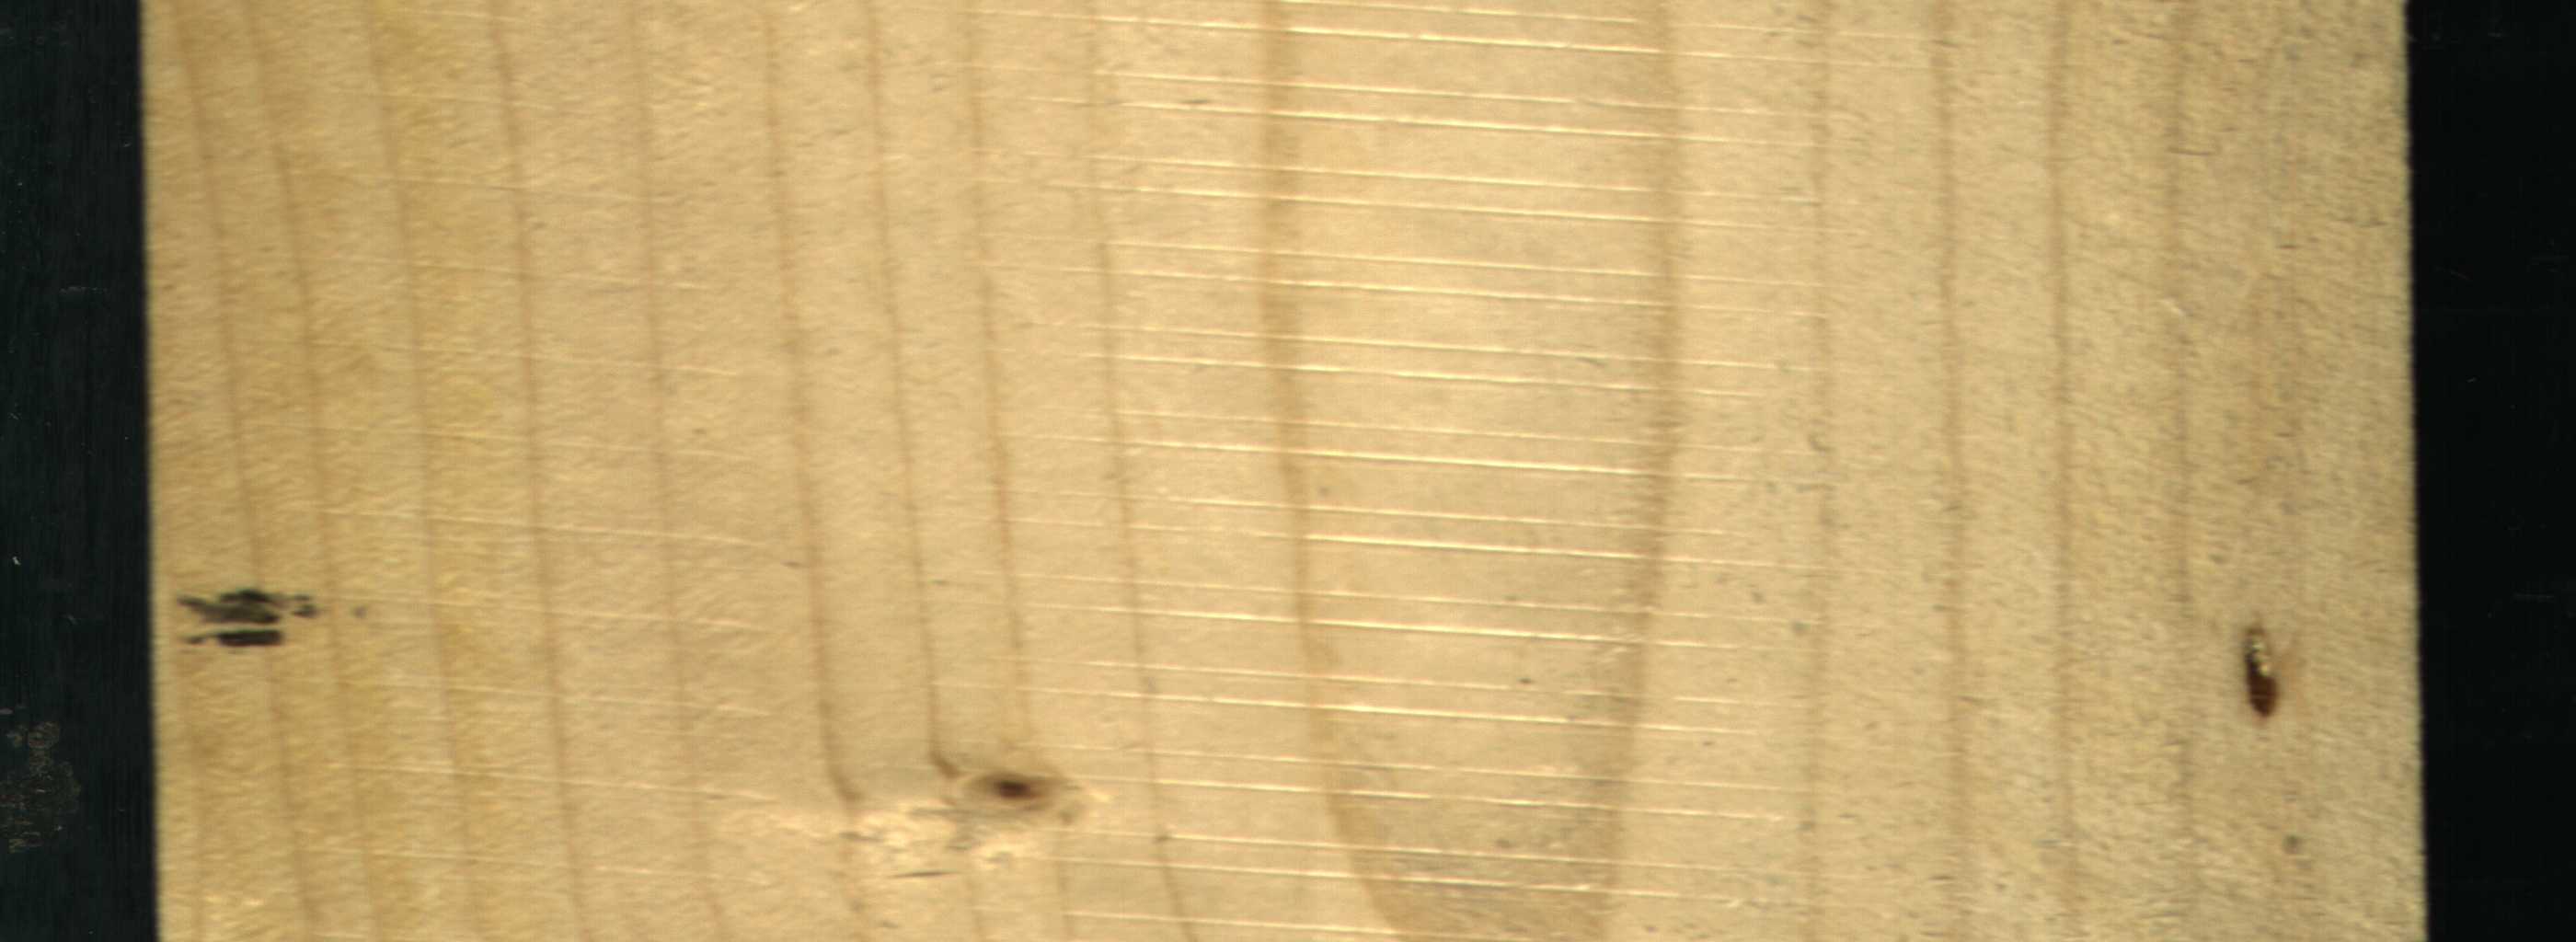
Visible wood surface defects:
resin
Live_Knot